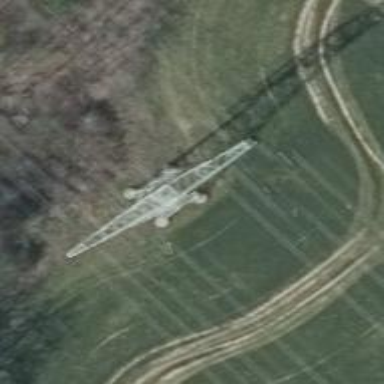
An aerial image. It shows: Power line is depicted.